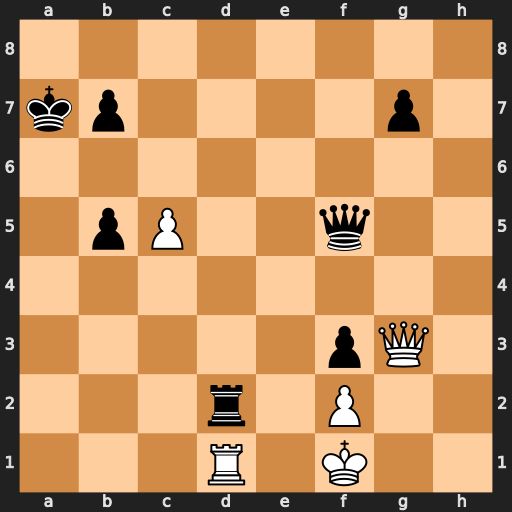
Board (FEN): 8/kp4p1/8/1pP2q2/8/5pQ1/3r1P2/3R1K2
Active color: w
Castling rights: -
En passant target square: -
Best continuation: Ra1+ Ra2 Rxa2#